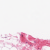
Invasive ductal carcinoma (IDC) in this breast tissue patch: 0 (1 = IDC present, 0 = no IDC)